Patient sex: M
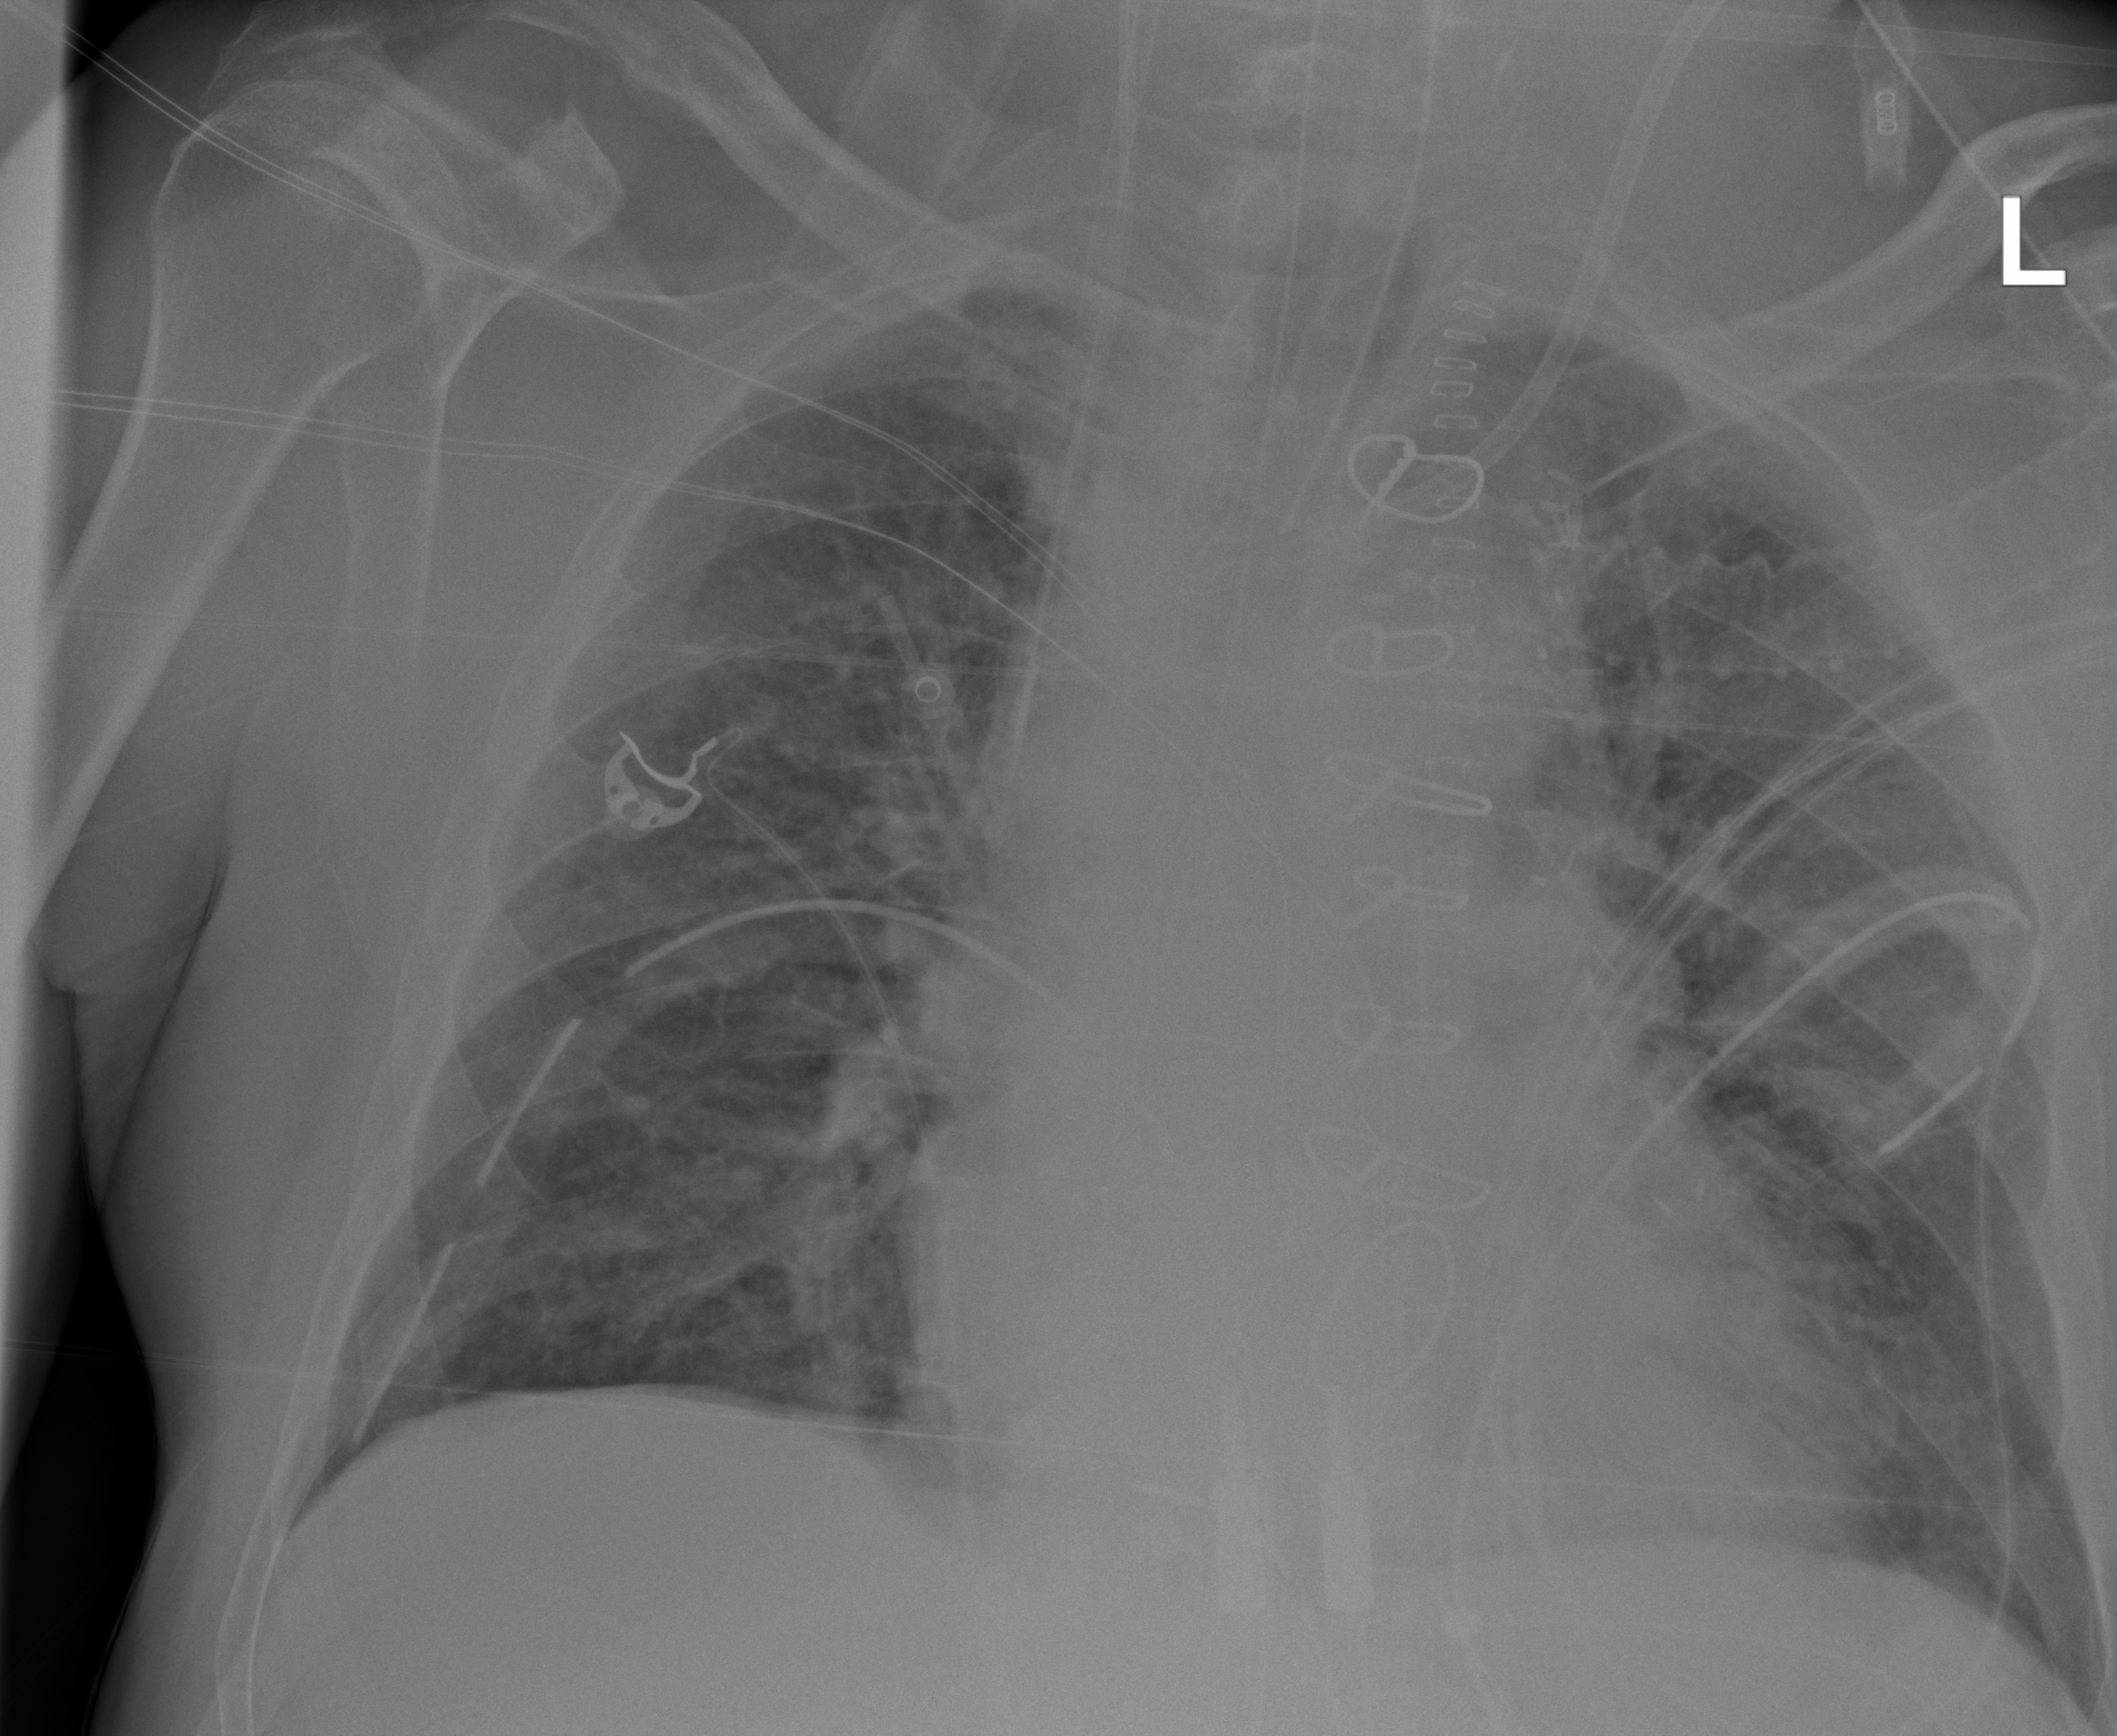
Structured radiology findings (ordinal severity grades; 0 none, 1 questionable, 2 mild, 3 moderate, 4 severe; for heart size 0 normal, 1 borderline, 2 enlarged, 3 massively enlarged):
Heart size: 2
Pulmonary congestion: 2
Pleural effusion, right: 0
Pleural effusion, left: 0
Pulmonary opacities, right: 2
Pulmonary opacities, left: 2
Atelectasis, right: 0
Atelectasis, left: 0